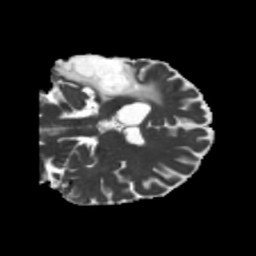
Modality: MD
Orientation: coronal
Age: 43
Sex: male
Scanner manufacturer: siemens
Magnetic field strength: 3 T
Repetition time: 5.25 s
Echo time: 0.08 s